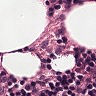
Metastatic tissue present: no